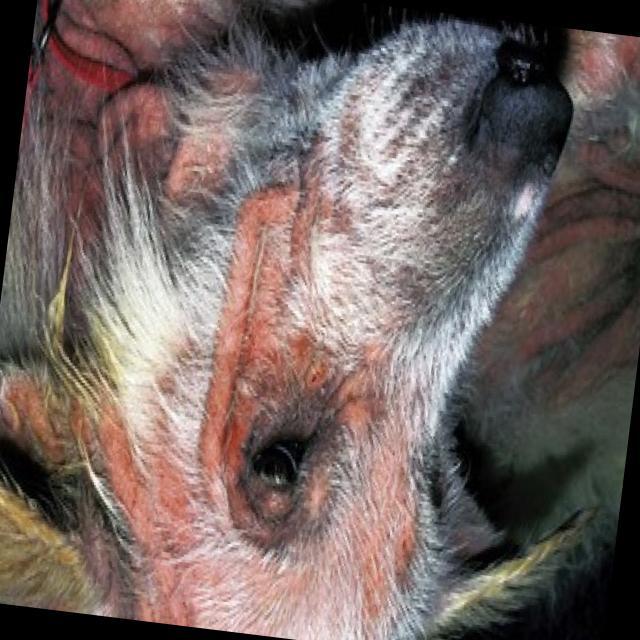
Canine fungal skin infection — characterized by alopecia, scaling, crusting, and circular lesions. Common agents include Malassezia and Candida species.